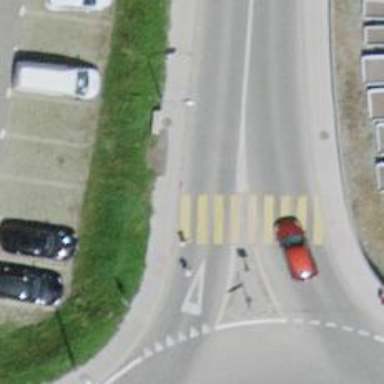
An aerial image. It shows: Marked footway crossing with zebra island.